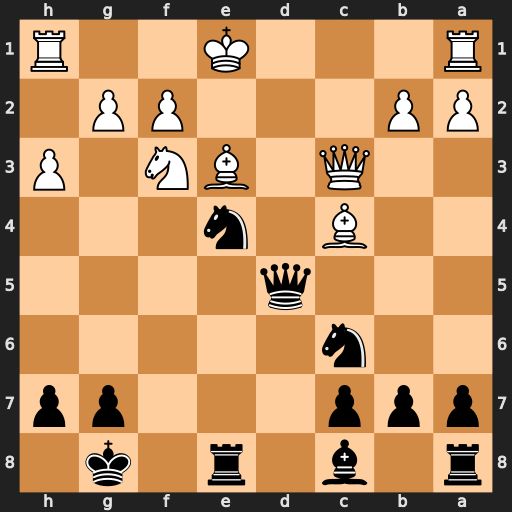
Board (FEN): r1b1r1k1/ppp3pp/2n5/3q4/2B1n3/2Q1BN1P/PP3PP1/R3K2R
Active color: b
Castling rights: KQ
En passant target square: -
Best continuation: Nxc3 Bxd5+ Nxd5